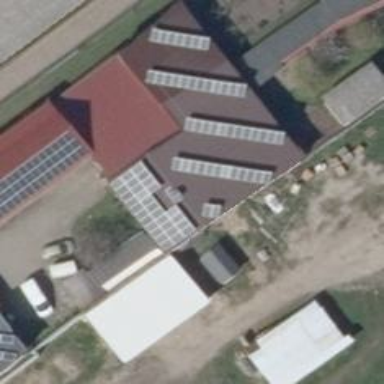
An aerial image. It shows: Solar-powered generator using photovoltaic technology. This small installation generates electricity through solar photovoltaic panels.